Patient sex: F
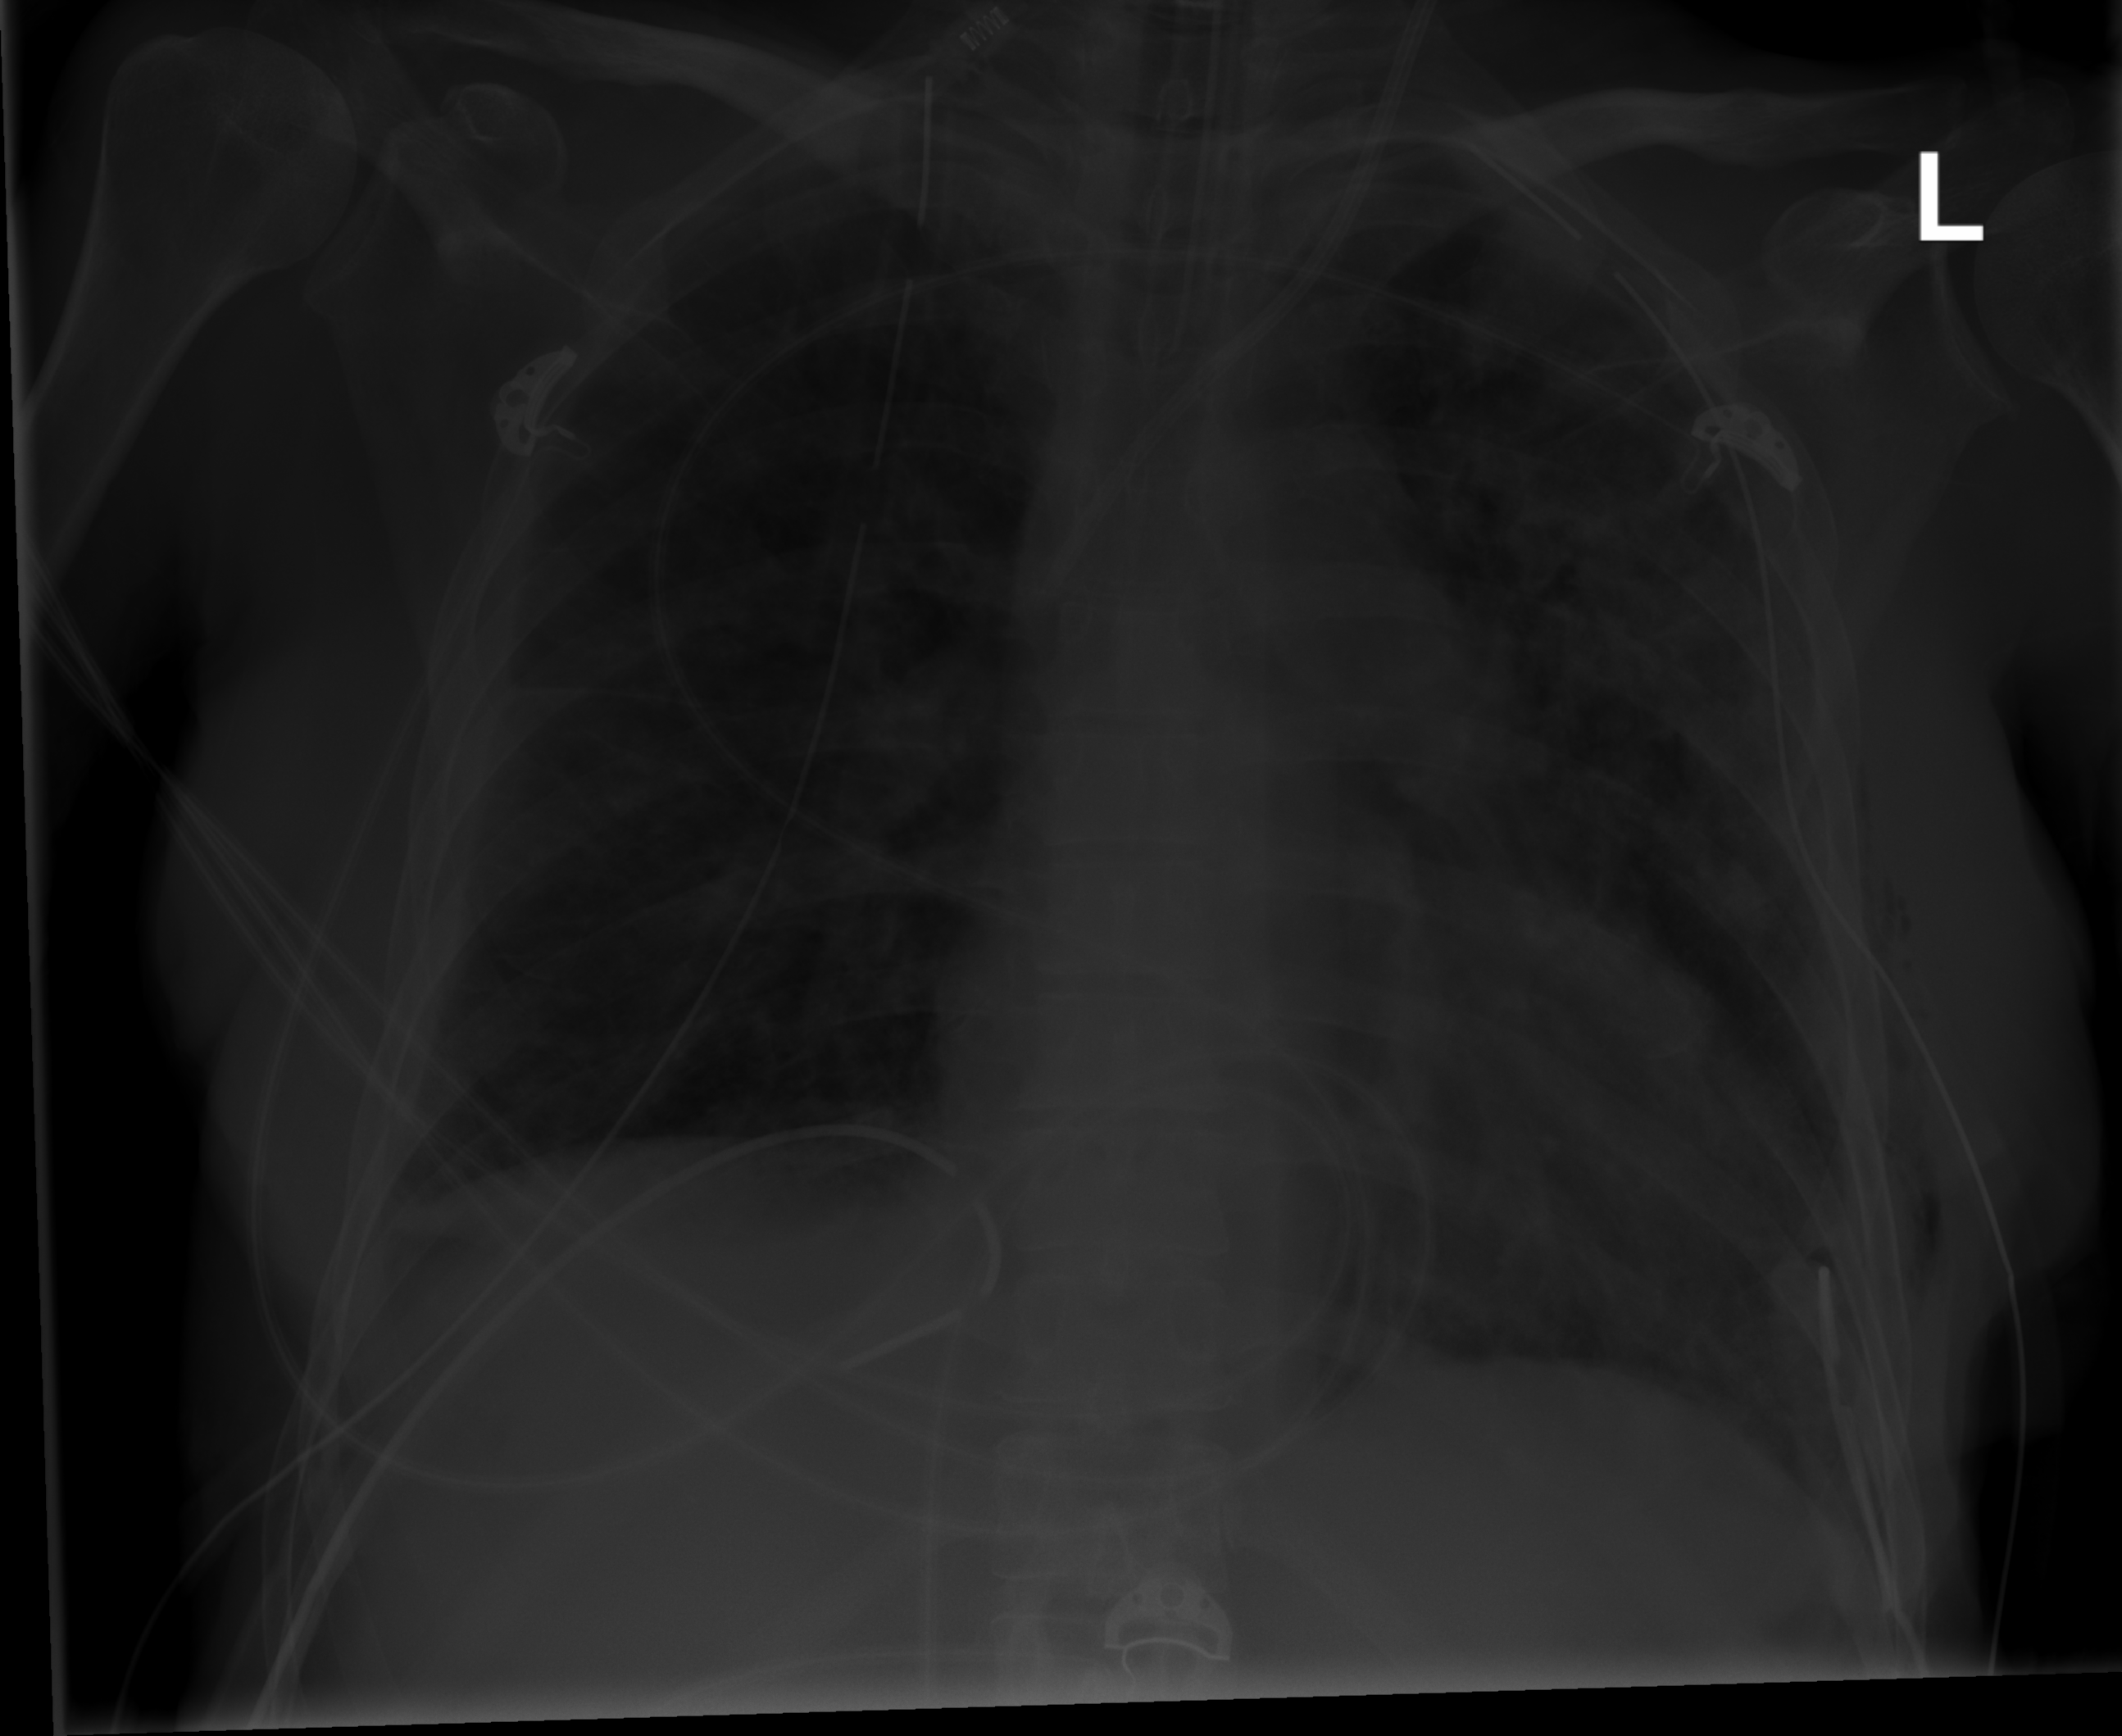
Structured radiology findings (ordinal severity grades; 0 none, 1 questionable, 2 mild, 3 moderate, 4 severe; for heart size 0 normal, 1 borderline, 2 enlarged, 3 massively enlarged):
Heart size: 1
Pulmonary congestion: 2
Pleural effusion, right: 2
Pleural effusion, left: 0
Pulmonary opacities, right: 2
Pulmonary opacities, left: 3
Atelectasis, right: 3
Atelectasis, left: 4